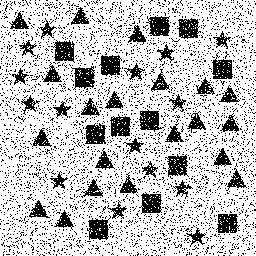
Squares: 13
Triangles: 20
Stars: 15
Total shapes: 48